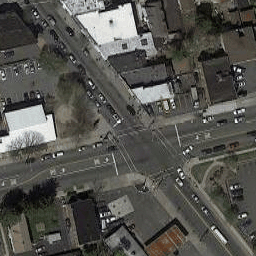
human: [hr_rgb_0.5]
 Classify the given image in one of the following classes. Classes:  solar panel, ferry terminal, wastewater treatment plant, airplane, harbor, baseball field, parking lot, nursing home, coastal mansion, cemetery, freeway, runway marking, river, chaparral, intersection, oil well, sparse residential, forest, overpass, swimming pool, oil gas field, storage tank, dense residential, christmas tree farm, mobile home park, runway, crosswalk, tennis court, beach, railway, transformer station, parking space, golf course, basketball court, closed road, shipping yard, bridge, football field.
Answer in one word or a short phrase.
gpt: intersection